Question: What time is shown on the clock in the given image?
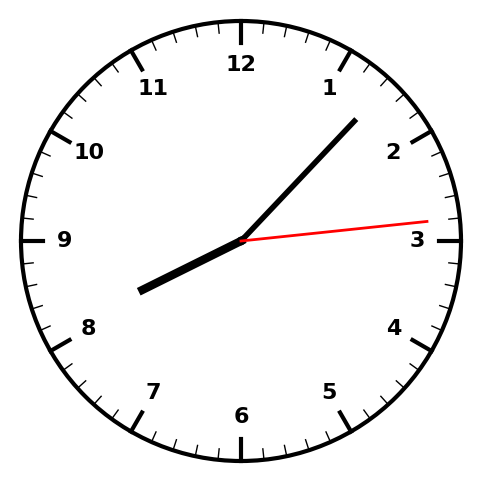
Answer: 08:07:14